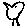
Label: bird